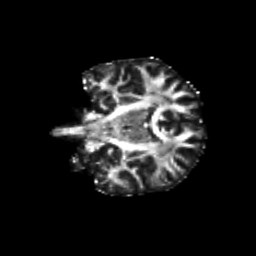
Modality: FA
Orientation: coronal
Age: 21
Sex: male
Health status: healthy
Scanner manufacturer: siemens
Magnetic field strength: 3 T
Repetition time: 8.6 s
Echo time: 0.095 s